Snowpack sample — Buffalo Mountain, Silverthorne, Colorado, USA (2/22/26, 2:02 PM MST)
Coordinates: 39.622, -106.113
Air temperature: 33 °F
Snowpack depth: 63 cm
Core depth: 50 cm
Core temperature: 26.6 °F
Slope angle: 11°, slope face: 116°
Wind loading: low
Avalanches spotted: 0
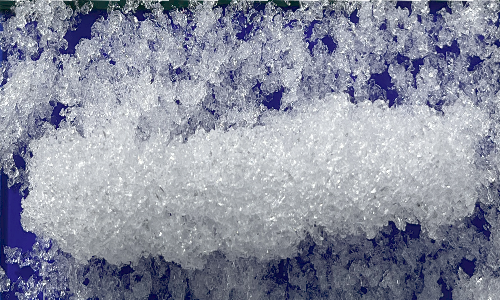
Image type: core
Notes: In a firebreak similar to site 1, minimal wind loading with no spotted avalanches (not many faces in view though)